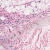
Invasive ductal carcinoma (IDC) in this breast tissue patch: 1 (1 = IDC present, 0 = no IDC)